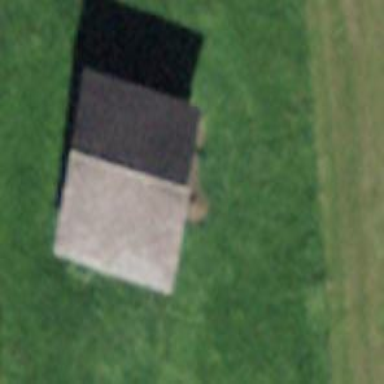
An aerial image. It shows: Rural barn.